Question: I am trying to make a desktop application in netbeans. The GUI form that i have made, is longer than the size of the desktop screen, so the contents in the lower parts are not visible. Please help me to get ride of this problem.Here I'm pasting the picture.

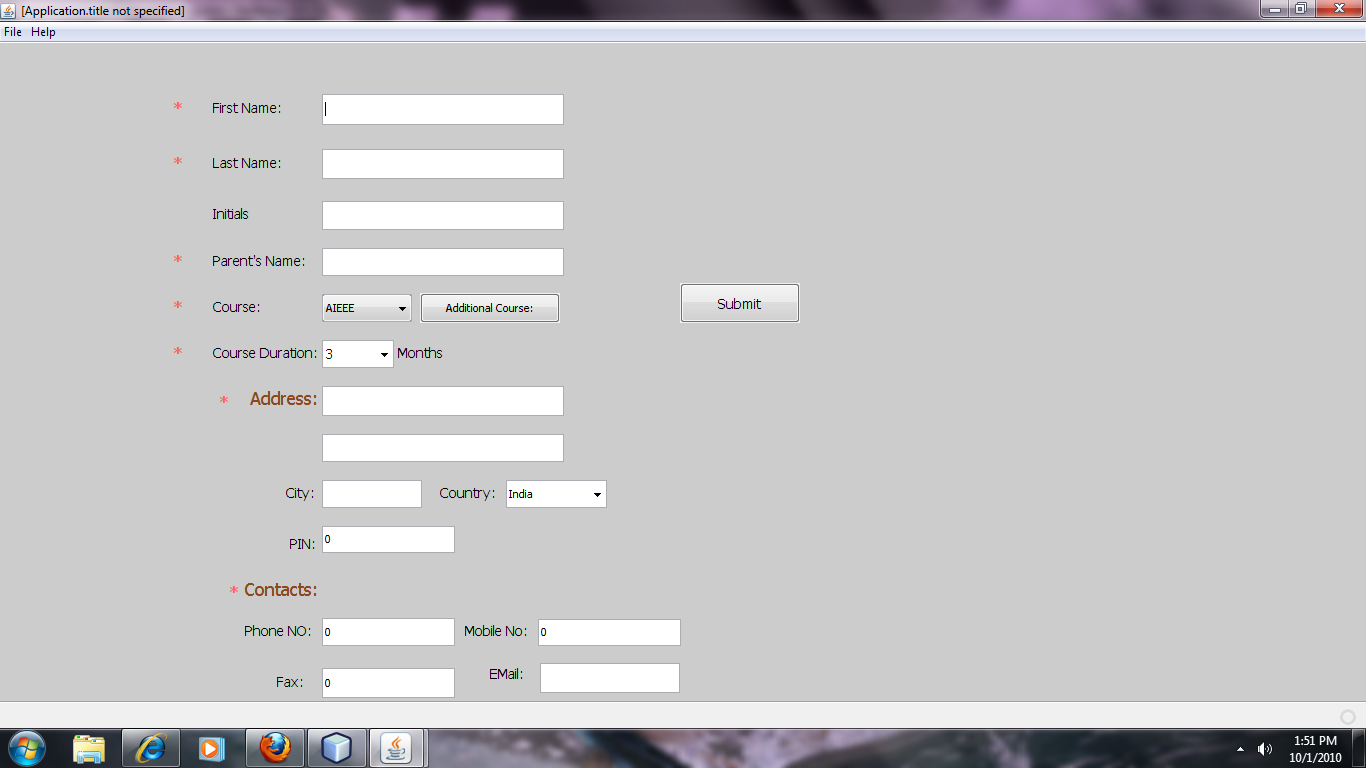
Answer: The solution described by org.life.java says it all. I am just elaborating that solution and adding one more option to try:
There could be three ways to achieve a usable window in this case:
1. Design the form components in a JPanel instead of JFrame. Then add the newly designed JPanel in a new JFrame inside a JScrollPane
2. Use the space available on the right side of the window to arrange the controls and reduce the height of the JFrame
3. Use JTabbedPane to keep the components in separate tabs like General, Address, Contacts and shift the corresponding components in tabs
4. In option 2 and 3 the Submit button shall be kept on the JFrame in the bottom area so it remains visible all the time.
with regards
Tushar Joshi, Nagpur
UPDATE:
After implementing the first point in my suggestions I created a JPanel through NetBeans IDE and named it ComponentsPanel. Then I created a JFrame and added one JScrollPane and JButton to that frame. I also added ComponentsPanel earlier created with all the text fields into the JScrollPane. The result looks like as follows:

After scrolling the scroll pane the window will look like as below: